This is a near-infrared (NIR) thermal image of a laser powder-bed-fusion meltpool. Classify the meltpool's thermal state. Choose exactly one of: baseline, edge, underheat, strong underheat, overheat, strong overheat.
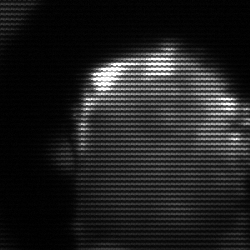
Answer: baseline